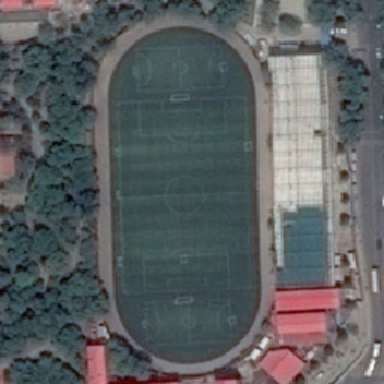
On the side of the road there are several red roof buildings and playgrounds with white roof stands behind some trees .